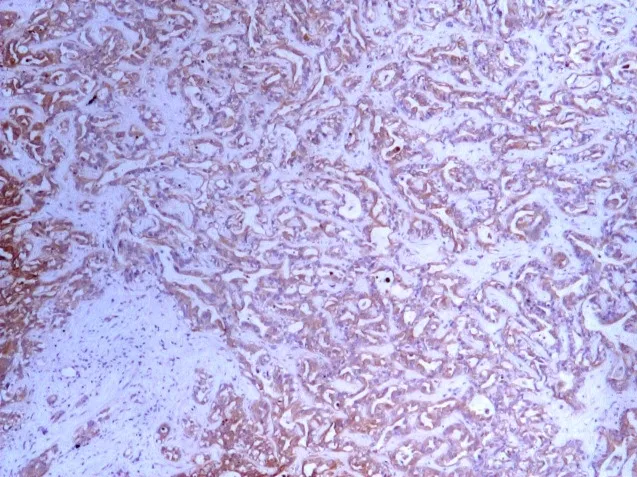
Hepatic metastatic lesion biopsy. Immunohistochemistry, CK 7 (plus), 4x.
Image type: pathology (immunostaining)